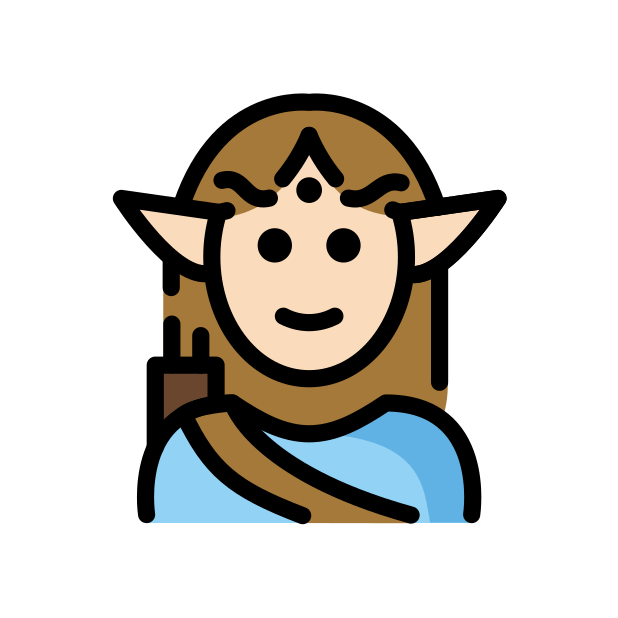
man elf: light skin tone